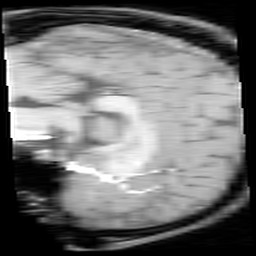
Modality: inplaneT1
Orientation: sagittal
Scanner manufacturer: ge
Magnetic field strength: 3 T
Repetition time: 0.325 s
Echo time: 0.003512 s